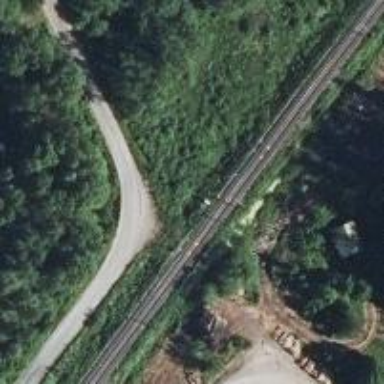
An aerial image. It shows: Railway signal.